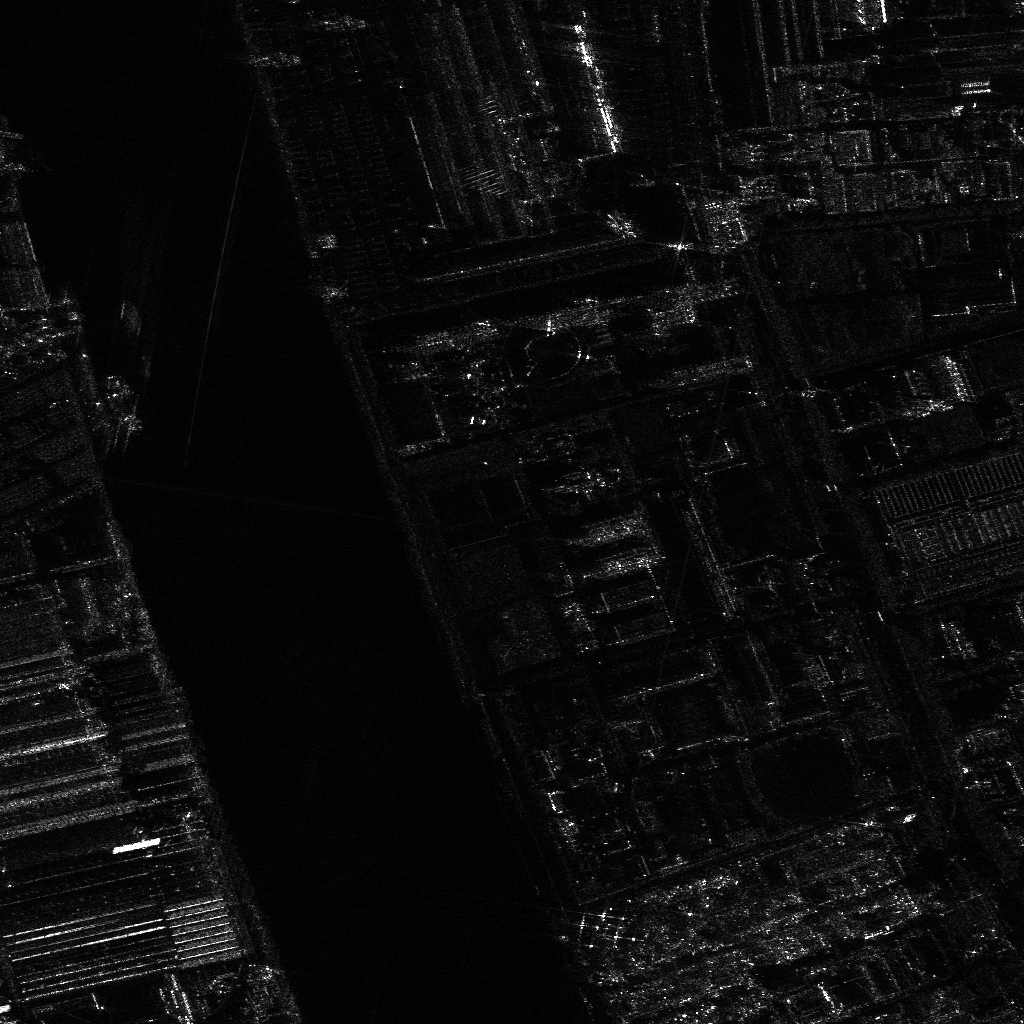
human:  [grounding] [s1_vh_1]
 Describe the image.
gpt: In the satellite image, there is  <ref>1 large fishing </ref> <box>[[8, 38, 15, 40, 77]]</box> located at left.